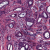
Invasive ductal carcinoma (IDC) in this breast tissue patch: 1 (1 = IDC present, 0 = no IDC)